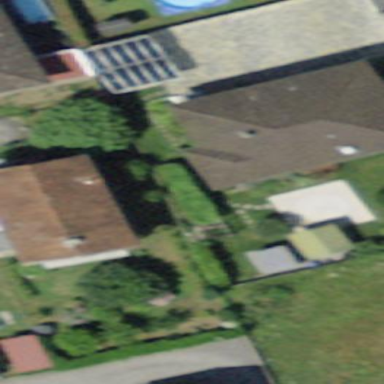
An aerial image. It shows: Simple house.